Question: I'm working with the 'tableContinuous' function of the 'reporttools' package in R.
Everything works as expected and using some example from <URL>:
'''
library("reporttools")
data(CO2)
vars <- CO2[, 4:5]
group <- CO2[, "Treatment"]
weights <- c(rep(1, 60), rep(0, 10), rep(2, 14))
tableContinuous(vars = vars, weights = weights, subset =
c(rep(TRUE, 57), rep(FALSE, 100 - 57)), group = group, prec = 3, print.pval =
"kruskal", cap = "Table of continuous variables.", lab = "tab: descr stat")
'''
I get a table as expected:

Is it possible to remove the 'all' lines from the output?
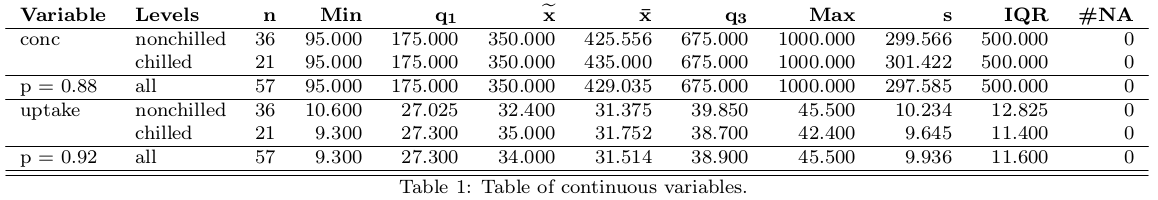
Answer: No, such an option is not available in 'tableContinuous'. The 'all' lines are omitted only in case if there is only one level per variable, i.e. see 'if (n.levels == 1) ...' at the end of the source of 'tableContinuous'.
However, this problem can be solved using regular expressions. I am not an expert in it so there might be better ways.
'''
library(reporttools)
data(CO2)
vars <- CO2[, 4:5]
group <- CO2[, "Treatment"]
weights <- c(rep(1, 60), rep(0, 10), rep(2, 14))
result <- tableContinuous(vars = vars, weights = weights, subset =
c(rep(TRUE, 57), rep(FALSE, 100 - 57)), group = group, prec = 3, print.pval =
"kruskal", cap = "Table of continuous variables.", lab = "tab: descr stat")
'''
Completely removing 'all' lines:
'''
cat(gsub("\\hline
[^
]+& all &[^
]+
", "", result))
'''
Keeping p-values:
'''
greg <- gregexpr("p (=|<) [^
]+", result)
regmatches(result, greg) <- list(gsub("(?<=&)[-.\w ]+", " ",
regmatches(result, greg)[[1]], perl = TRUE))
cat(result)
'''